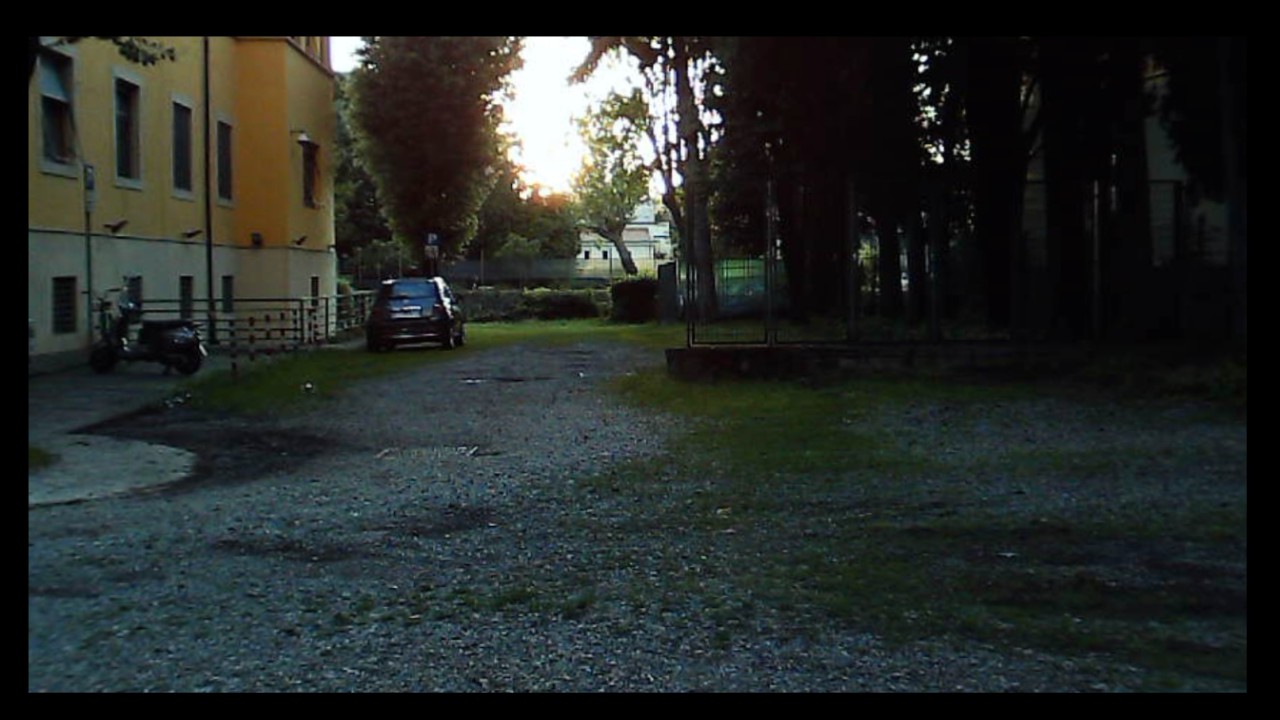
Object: DarwinFPV cineape20